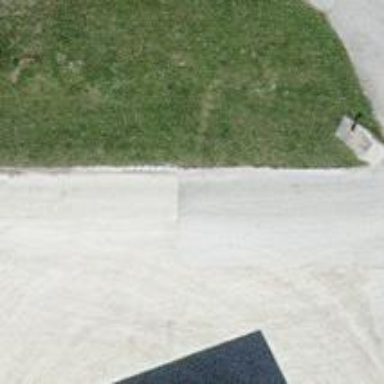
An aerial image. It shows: Concrete track with grade 1 quality.